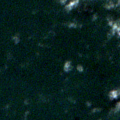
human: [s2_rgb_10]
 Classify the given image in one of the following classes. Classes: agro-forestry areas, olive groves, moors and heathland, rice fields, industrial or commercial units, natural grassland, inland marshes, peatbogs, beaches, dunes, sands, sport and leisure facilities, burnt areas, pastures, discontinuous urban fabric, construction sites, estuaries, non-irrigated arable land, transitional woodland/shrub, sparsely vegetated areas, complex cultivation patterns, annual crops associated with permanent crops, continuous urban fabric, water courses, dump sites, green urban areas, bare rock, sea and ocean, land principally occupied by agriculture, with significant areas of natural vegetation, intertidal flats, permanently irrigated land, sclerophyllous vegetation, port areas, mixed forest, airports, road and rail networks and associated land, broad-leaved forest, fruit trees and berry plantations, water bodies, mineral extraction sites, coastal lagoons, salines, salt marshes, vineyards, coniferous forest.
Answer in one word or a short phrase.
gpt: sea and ocean